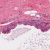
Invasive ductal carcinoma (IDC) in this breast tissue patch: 0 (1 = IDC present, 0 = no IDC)